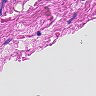
Metastatic tissue present: no